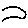
Label: bird